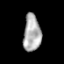
Tissue: prostate
Cell type: T cells
Senescence score: 0.6948
Nuclear area (px): 628
Mean DAPI intensity: 173.927